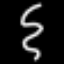
Label: squiggle